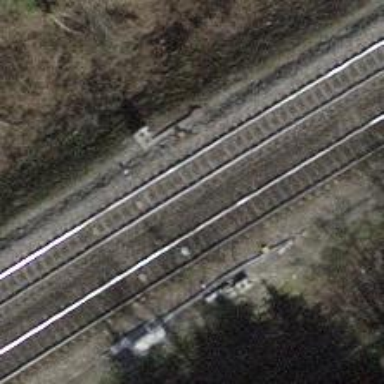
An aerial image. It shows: Single-track railway with electrified contact lines.